Question: I use the code below to customise the right barbutton on the navigation bar:
'''
UIBarButtonItem *bb = [[UIBarButtonItem alloc] initWithImage:[UIImage imageNamed:@"btn_daohangrightbar_1"] style:UIBarButtonItemStylePlain target:self action:@selector(clickRightBtnEvent:)];
[self.navigationItem setRightBarButtonItem:bb];
'''
But I get the result as below:

It seems that both the custom barButton and the system's default buttons get displayed. FYI, no button is shown before I add my custom button.HOw do make the default button disappear and show only my custom button ?
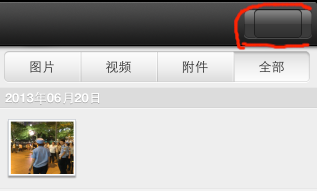
Answer: You can try creaing a custom button with the image provided and initialize the bar button with customview and provide that button as custom view.
'''
UIImage *image = [UIImage imageNamed:@"myImage"];
CGRect imageFrame = CGRectMake(0,0,image.size.width,image.size.height);
UIButton *btn = [[UIButton alloc] initWithFrame:imageFrame];
[btn setBackgroundImage:image forState:UIControlStateNormal];
[btn addTarget:self action:@selector(clickRightButtonEvent:) forControlEvents:UIControlEventTouchUpInside];
UIBarButtonItem *bb = [[UIBarButtonItem alloc] initWithCustomView:btn];
[[self navigationItem] setRightBarButtonItem:bb];
'''